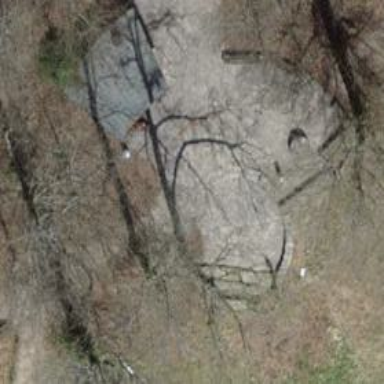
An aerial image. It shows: Shelter located at picnic site.